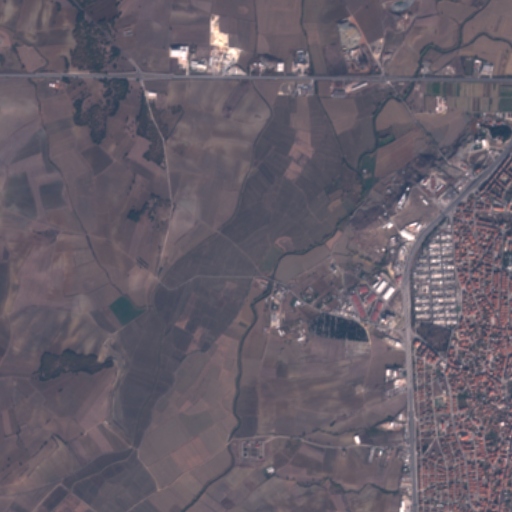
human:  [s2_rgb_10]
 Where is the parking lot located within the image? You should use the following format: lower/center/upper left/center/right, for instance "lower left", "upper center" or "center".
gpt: The parking lot is located in the lower right of the image.
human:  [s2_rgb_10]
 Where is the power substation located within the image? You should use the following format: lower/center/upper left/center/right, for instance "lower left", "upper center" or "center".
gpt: The power substation is located in the lower right of the image.
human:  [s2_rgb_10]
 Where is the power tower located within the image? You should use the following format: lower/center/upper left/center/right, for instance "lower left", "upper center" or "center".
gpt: The power tower is located in the upper left of the image.
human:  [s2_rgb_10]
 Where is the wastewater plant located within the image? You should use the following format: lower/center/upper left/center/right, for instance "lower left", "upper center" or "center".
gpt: The wastewater plant is located in the lower center of the image.
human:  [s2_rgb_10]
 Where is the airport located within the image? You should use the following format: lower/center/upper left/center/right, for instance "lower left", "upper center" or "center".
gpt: There is no airport in the image.